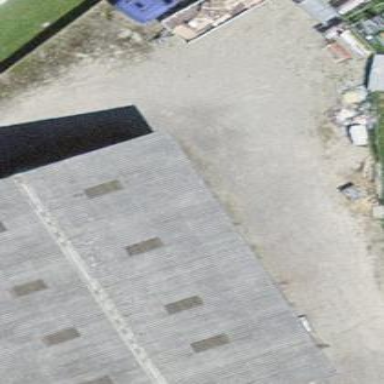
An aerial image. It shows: Warehouse building.